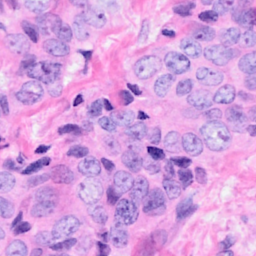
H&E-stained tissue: Breast